Question: The allignment in the following chart is wrong.
The OHLC data point is exactly in the middle of the volume bar. But the additional TimeSeries starts where the bar starts (the line should connect the lowest point of the OHLC point). How can I center it?

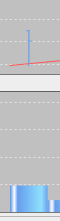
Answer: use 'setXPosition' in your dataset